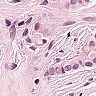
Metastatic tissue present: yes